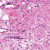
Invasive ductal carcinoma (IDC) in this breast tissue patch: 0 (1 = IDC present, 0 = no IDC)